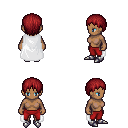
a pixel art fantasy rpg character, female body template, human, dark skin, white cape, red pants, brunette plain hairstyle, metal boots, four views (front, back, left, right), 2x2 character sprite sheet, small pixel art, hard edges, no anti-aliasing